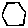
Label: hexagon